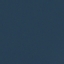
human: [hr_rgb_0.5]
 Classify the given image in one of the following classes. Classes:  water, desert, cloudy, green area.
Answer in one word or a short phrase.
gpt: water